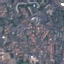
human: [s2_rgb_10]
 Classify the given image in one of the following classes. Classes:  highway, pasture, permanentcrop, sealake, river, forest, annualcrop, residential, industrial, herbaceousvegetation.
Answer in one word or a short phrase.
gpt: Residential